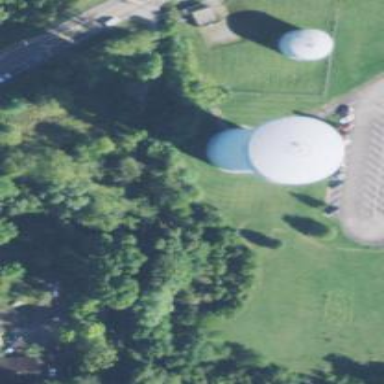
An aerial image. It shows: Water tower that is man-made.